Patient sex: M
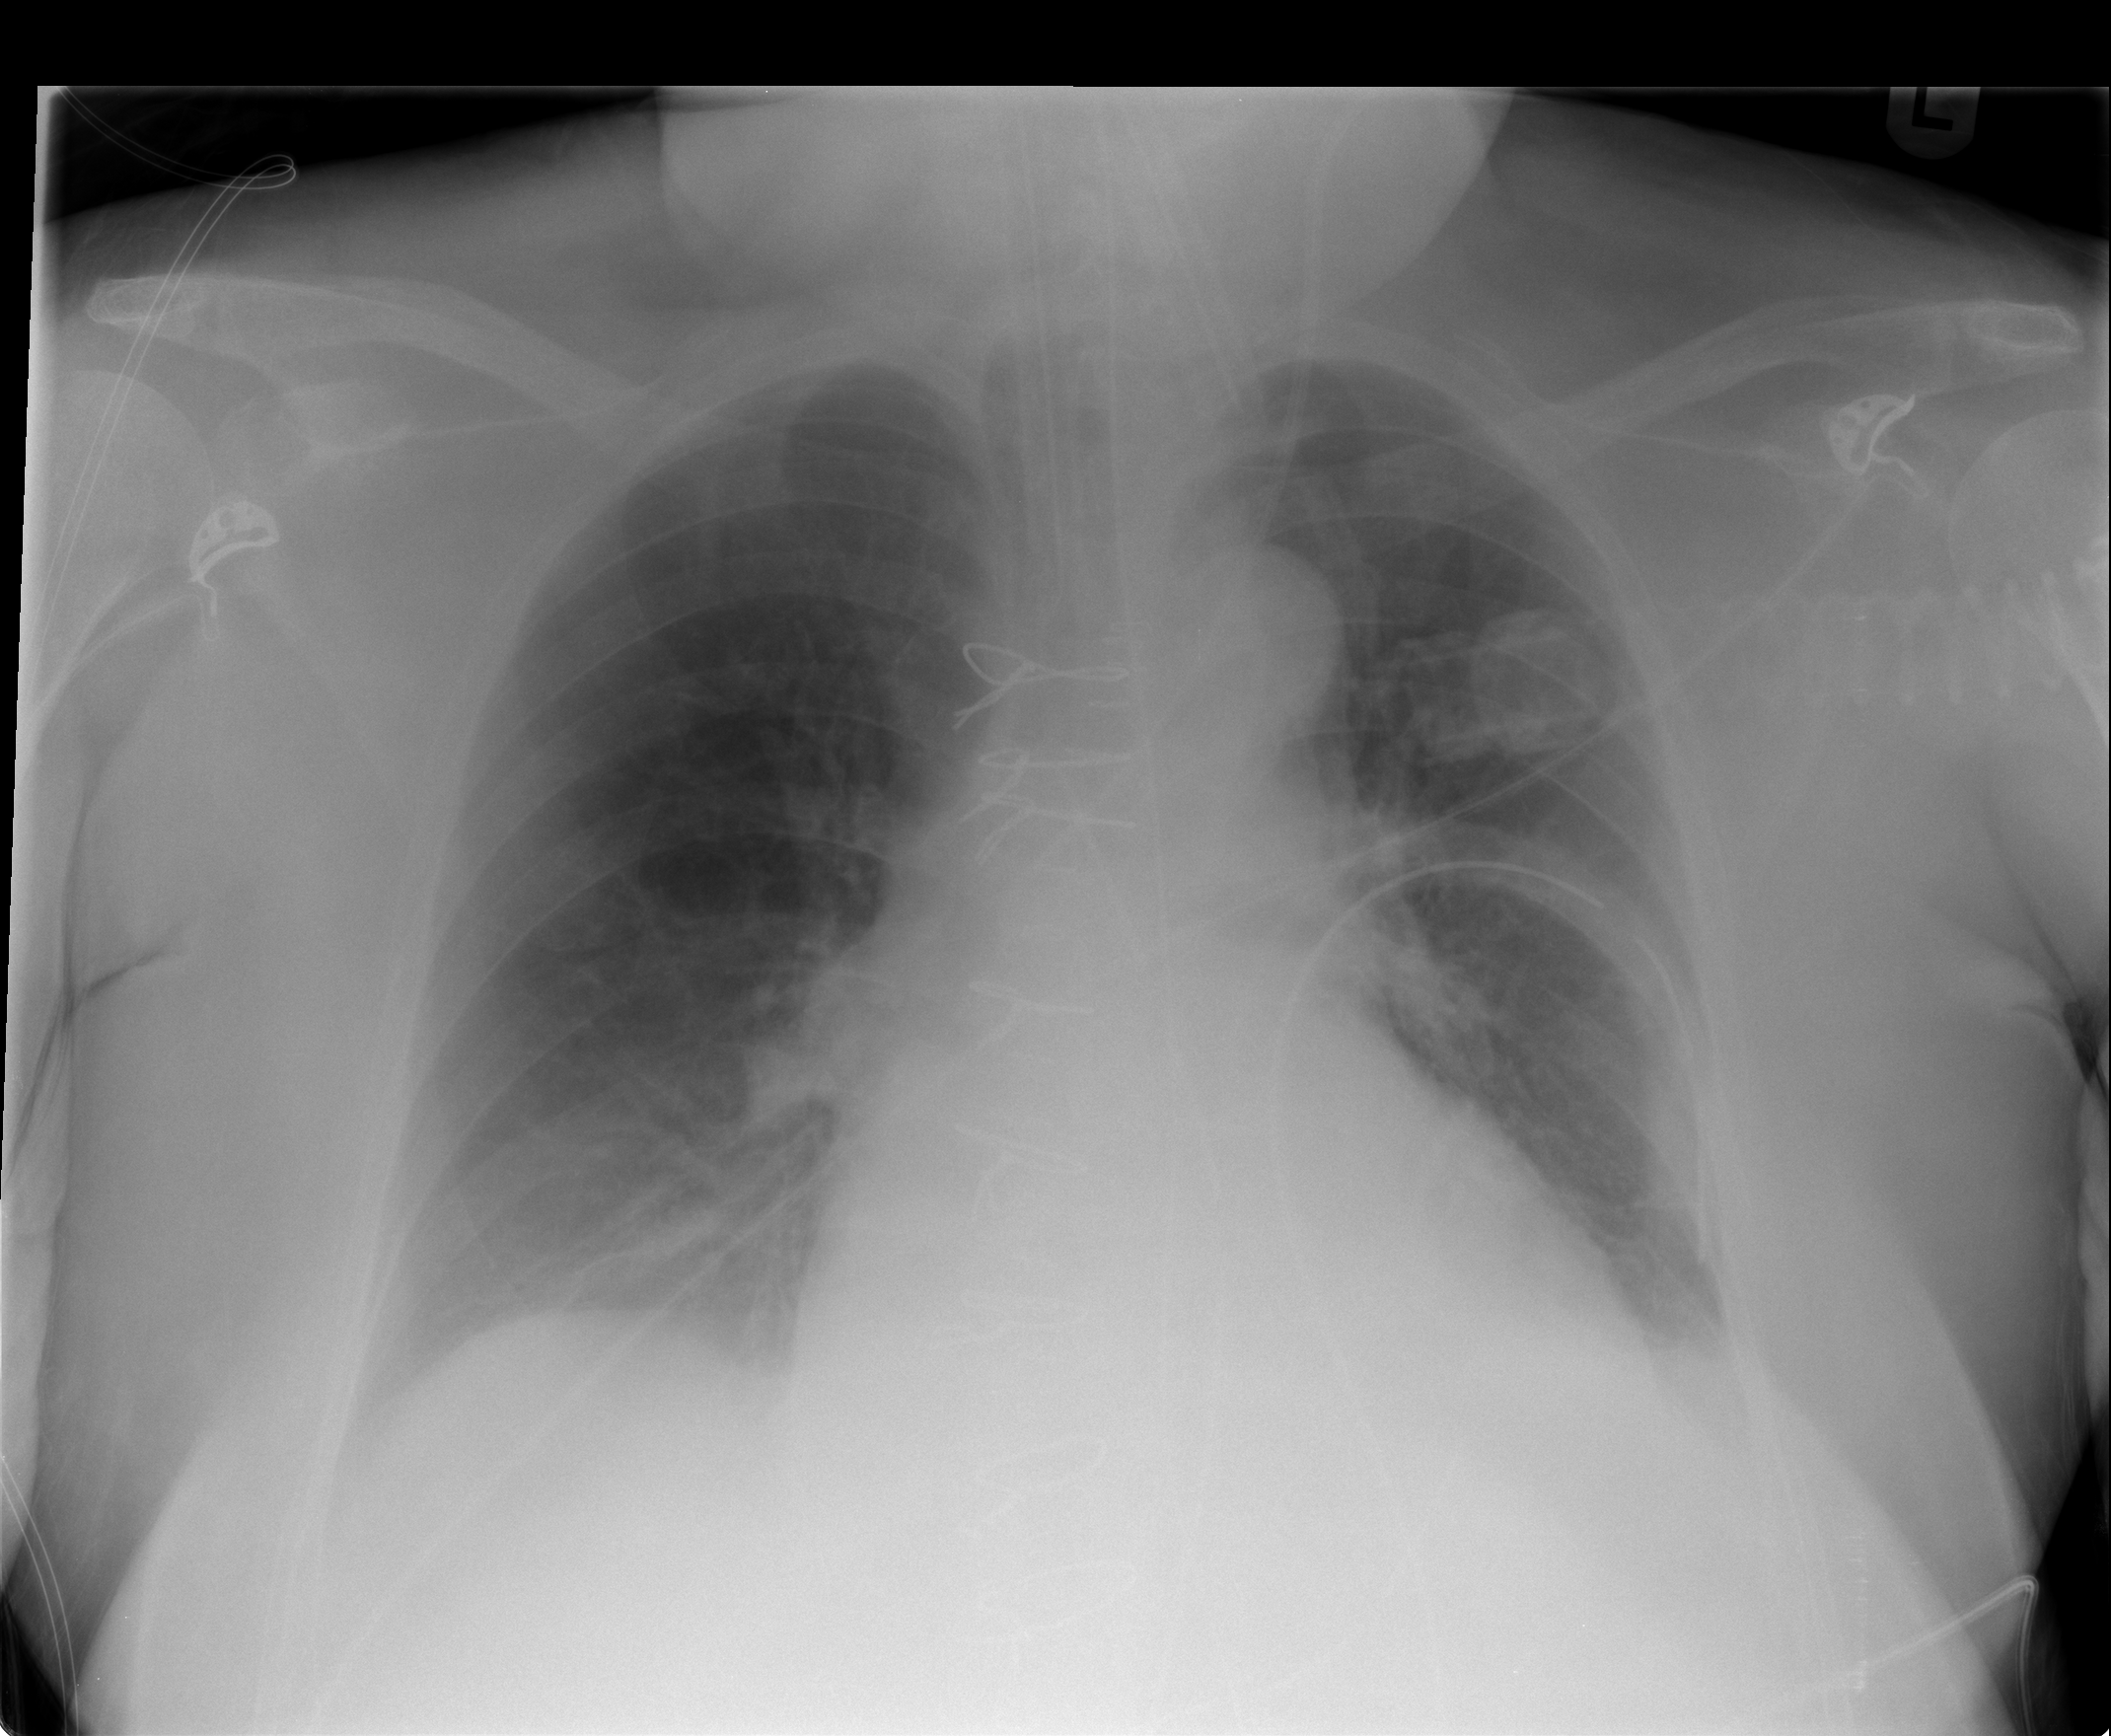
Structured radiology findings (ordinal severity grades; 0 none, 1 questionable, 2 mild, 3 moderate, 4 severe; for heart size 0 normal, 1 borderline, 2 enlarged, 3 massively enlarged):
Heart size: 0
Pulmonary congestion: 0
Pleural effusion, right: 1
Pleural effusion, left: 2
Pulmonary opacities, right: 0
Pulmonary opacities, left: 0
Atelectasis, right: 0
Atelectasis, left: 0